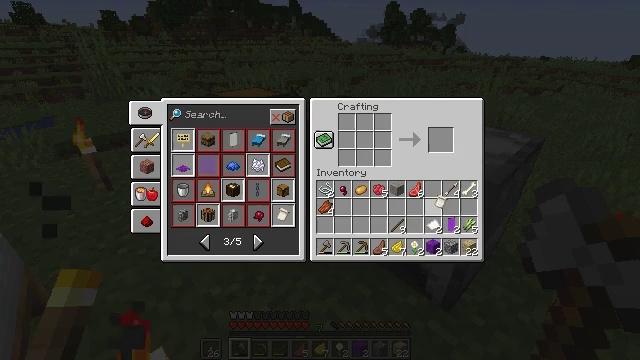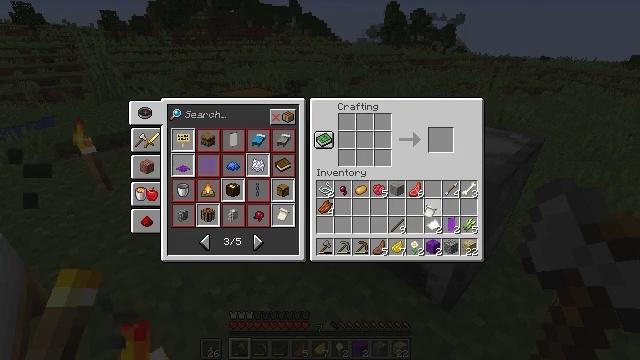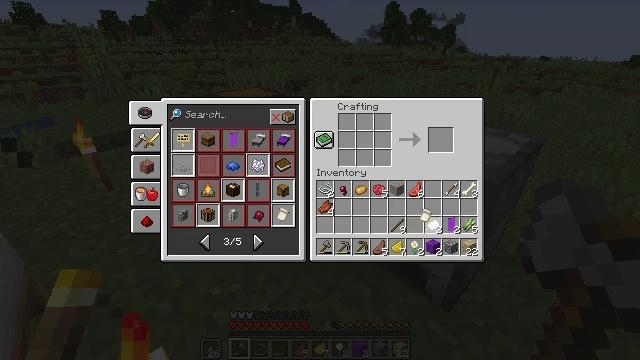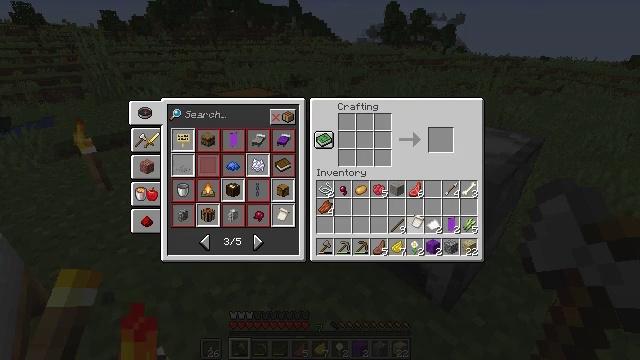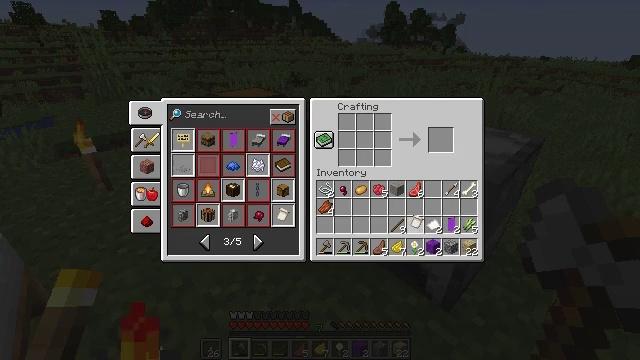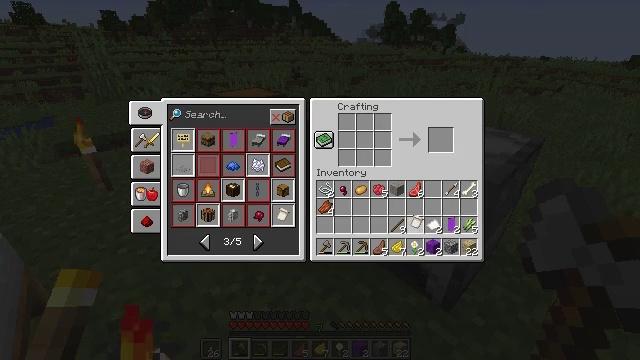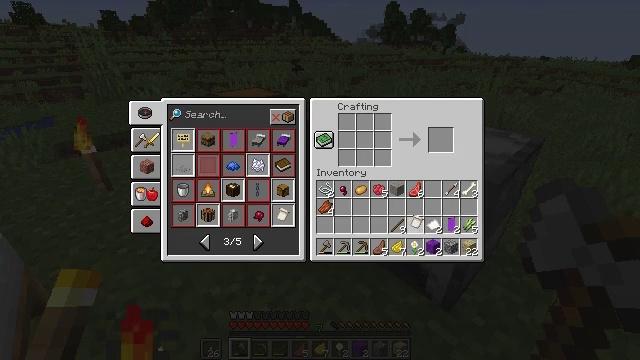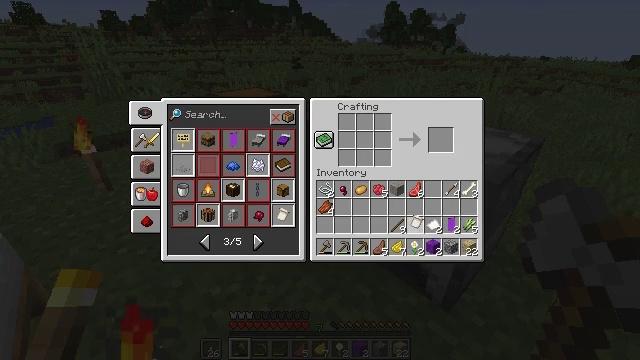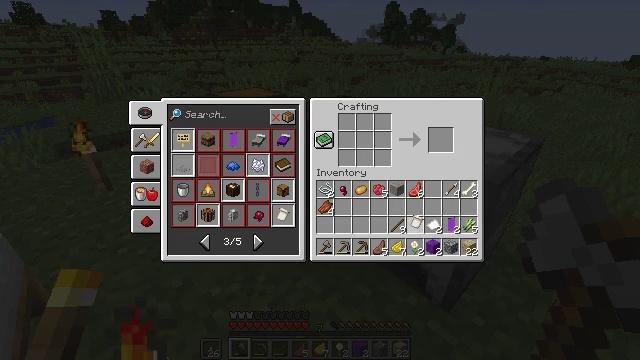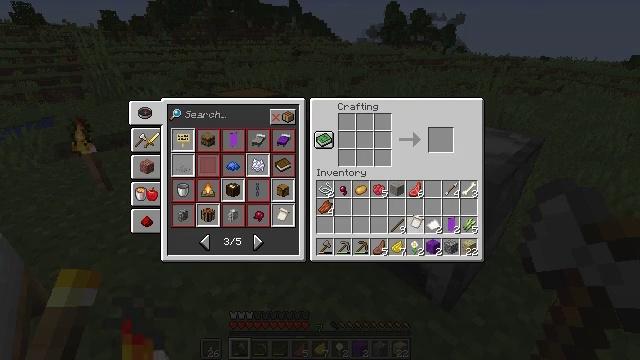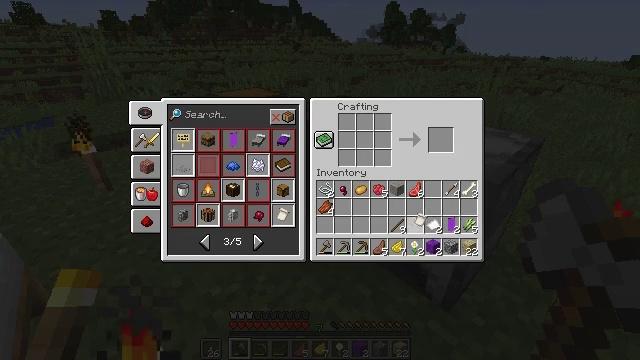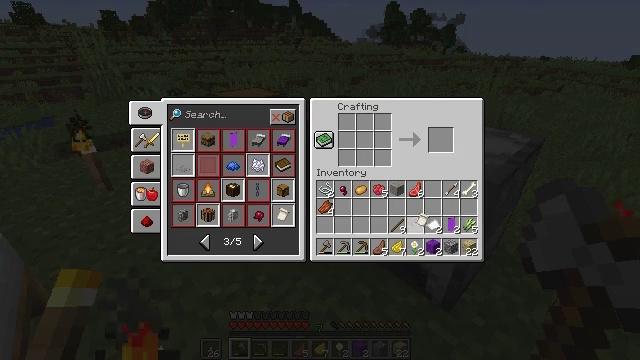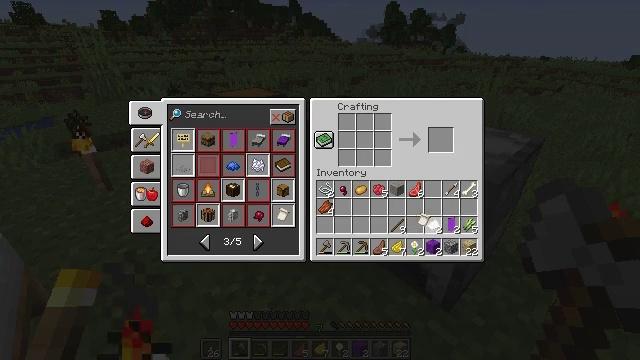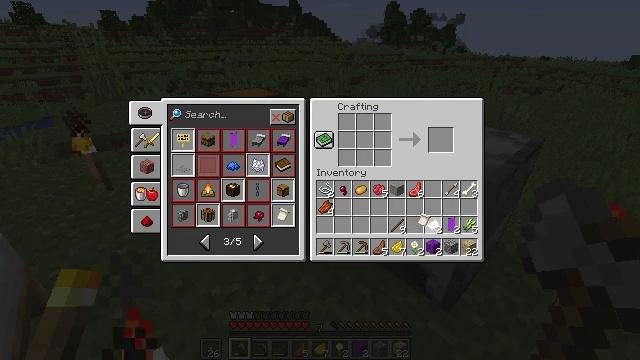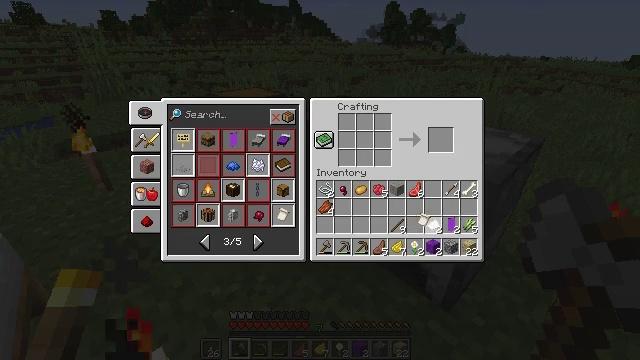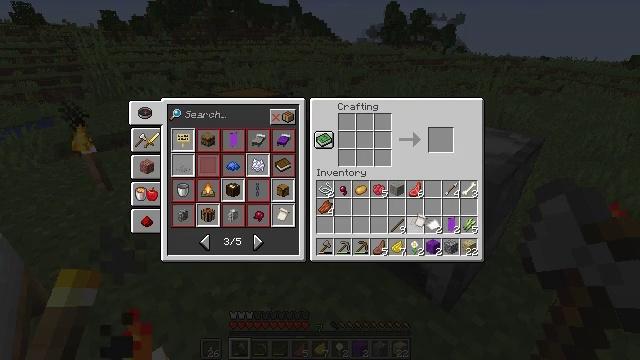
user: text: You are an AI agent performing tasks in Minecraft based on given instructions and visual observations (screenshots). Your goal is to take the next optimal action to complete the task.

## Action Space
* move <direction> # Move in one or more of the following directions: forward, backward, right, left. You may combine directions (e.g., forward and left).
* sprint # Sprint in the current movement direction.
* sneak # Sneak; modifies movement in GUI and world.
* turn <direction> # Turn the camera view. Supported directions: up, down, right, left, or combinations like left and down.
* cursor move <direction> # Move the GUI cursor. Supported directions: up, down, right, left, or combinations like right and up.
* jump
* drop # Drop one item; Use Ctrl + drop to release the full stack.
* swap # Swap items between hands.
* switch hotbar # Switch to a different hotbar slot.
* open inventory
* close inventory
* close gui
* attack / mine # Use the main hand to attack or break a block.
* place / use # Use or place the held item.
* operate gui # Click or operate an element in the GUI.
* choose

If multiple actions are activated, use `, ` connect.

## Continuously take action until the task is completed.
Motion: motion action
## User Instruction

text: Craft a loom.
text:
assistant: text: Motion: cursor move left and down, open gui
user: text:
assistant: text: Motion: no_op
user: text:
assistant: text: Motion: cursor move left
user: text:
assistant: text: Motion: no_op
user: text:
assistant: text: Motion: no_op
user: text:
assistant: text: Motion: no_op
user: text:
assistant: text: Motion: no_op
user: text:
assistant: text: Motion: no_op
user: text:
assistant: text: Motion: no_op
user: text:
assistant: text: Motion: no_op
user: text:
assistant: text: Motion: no_op
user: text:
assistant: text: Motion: no_op
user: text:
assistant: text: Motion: no_op
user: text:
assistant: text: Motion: no_op
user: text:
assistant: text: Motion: no_op
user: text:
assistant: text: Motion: no_op
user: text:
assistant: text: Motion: no_op
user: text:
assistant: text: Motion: operate gui
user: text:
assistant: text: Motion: operate gui
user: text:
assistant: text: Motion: operate gui
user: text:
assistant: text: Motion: no_op
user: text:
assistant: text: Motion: no_op
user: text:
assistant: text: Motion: no_op
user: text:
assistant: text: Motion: no_op
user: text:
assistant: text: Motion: cursor move left and down
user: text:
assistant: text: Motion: cursor move left and down
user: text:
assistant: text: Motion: cursor move left
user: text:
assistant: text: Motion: cursor move left
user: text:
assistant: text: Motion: no_op
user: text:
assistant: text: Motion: no_op